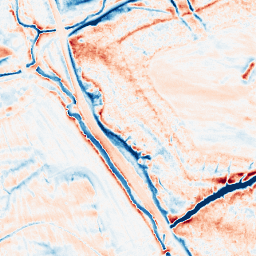
Category: classical
Decomposition family: gaussian_anisotropic
Decomposition parameters: sigma_x: 2
sigma_y: 5
Upsampling method: sinc_hamming
Upsampling parameters: scale: 8
kernel_size: 16
Upsampling scale: 8